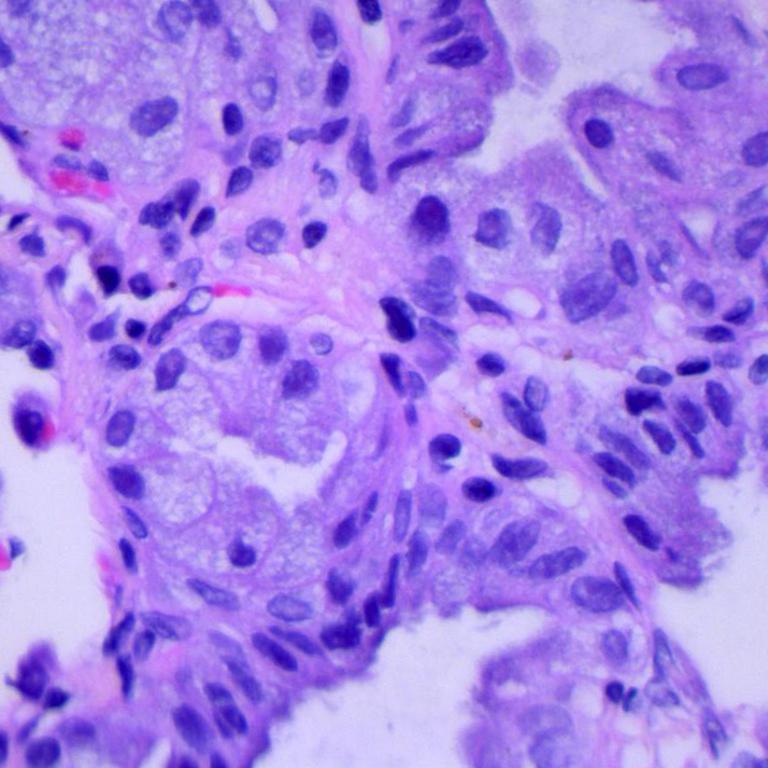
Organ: lung
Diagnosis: adenocarcinomas